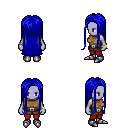
a pixel art fantasy rpg character, female body template, dark elf, purple skin, leather chest armor, red pants, blue extra-long hairstyle, bracelets, metal boots, four views (front, back, left, right), 2x2 character sprite sheet, small pixel art, hard edges, no anti-aliasing